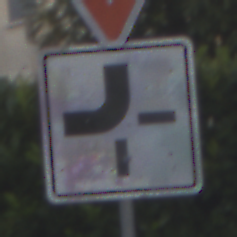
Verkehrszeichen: VerlaufVorfahrtsstrasse2
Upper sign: VorfahrtGewaehren
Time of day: SunriseSunset
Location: Outdoor (Urban)
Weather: Clear
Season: NotSpecified
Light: Natural